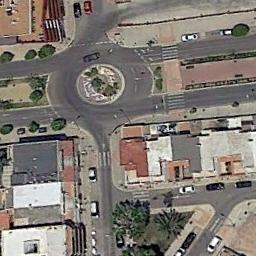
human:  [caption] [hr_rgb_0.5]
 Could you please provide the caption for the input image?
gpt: The roundabout with some exits and entrances is surrounded by some buildings .

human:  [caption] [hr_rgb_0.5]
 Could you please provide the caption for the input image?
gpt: There are several moving vehicles on the road at the roundabout, And there are some buildings and some trees around the roundabout .

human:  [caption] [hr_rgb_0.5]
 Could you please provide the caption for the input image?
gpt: The roundabout is next to buildings and trees .

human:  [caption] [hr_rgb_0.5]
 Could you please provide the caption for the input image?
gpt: There are many buildings around the roundabout .

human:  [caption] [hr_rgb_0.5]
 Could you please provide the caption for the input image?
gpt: There are some buildings around the roundabout .